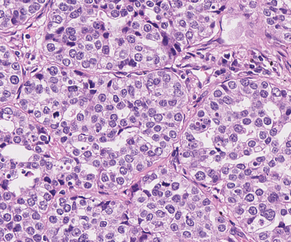
Tumor epithelial tissue: yes
Tumor-associated stroma tissue: yes
Normal tissue: no